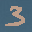
Label: 3